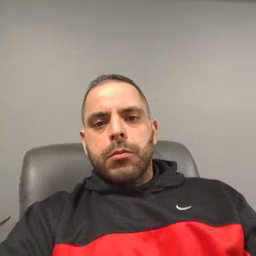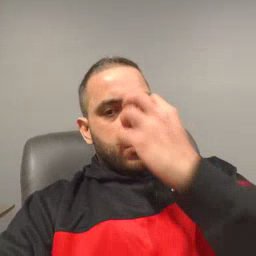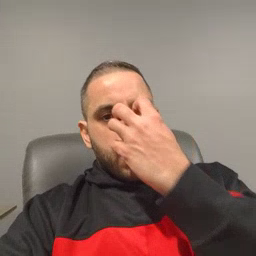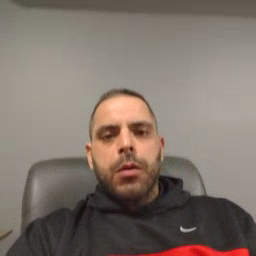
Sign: clown